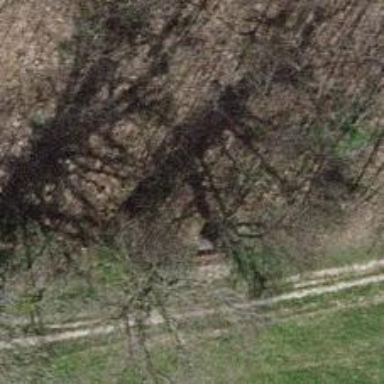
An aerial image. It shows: Brown bench in the vicinity.